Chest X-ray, AP view. Patient: 46 years old, sex F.
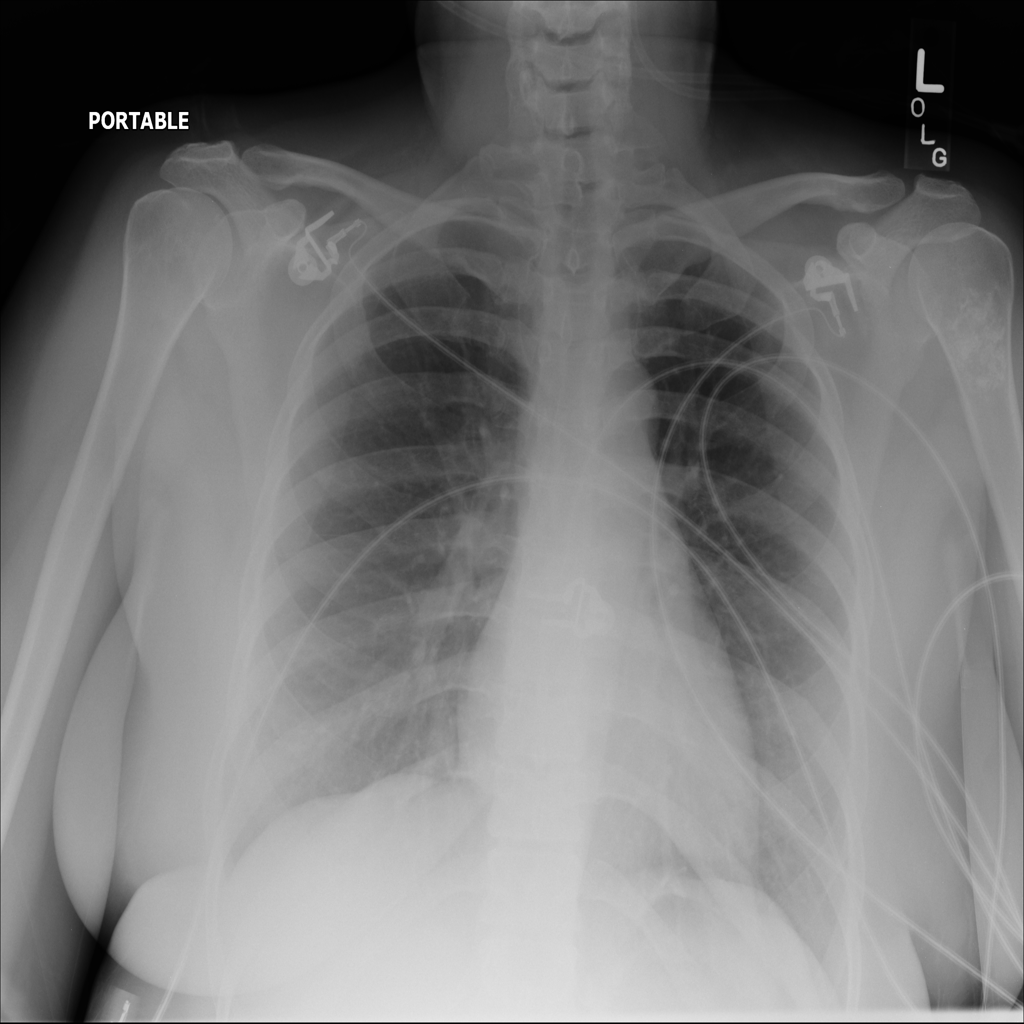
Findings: No Finding